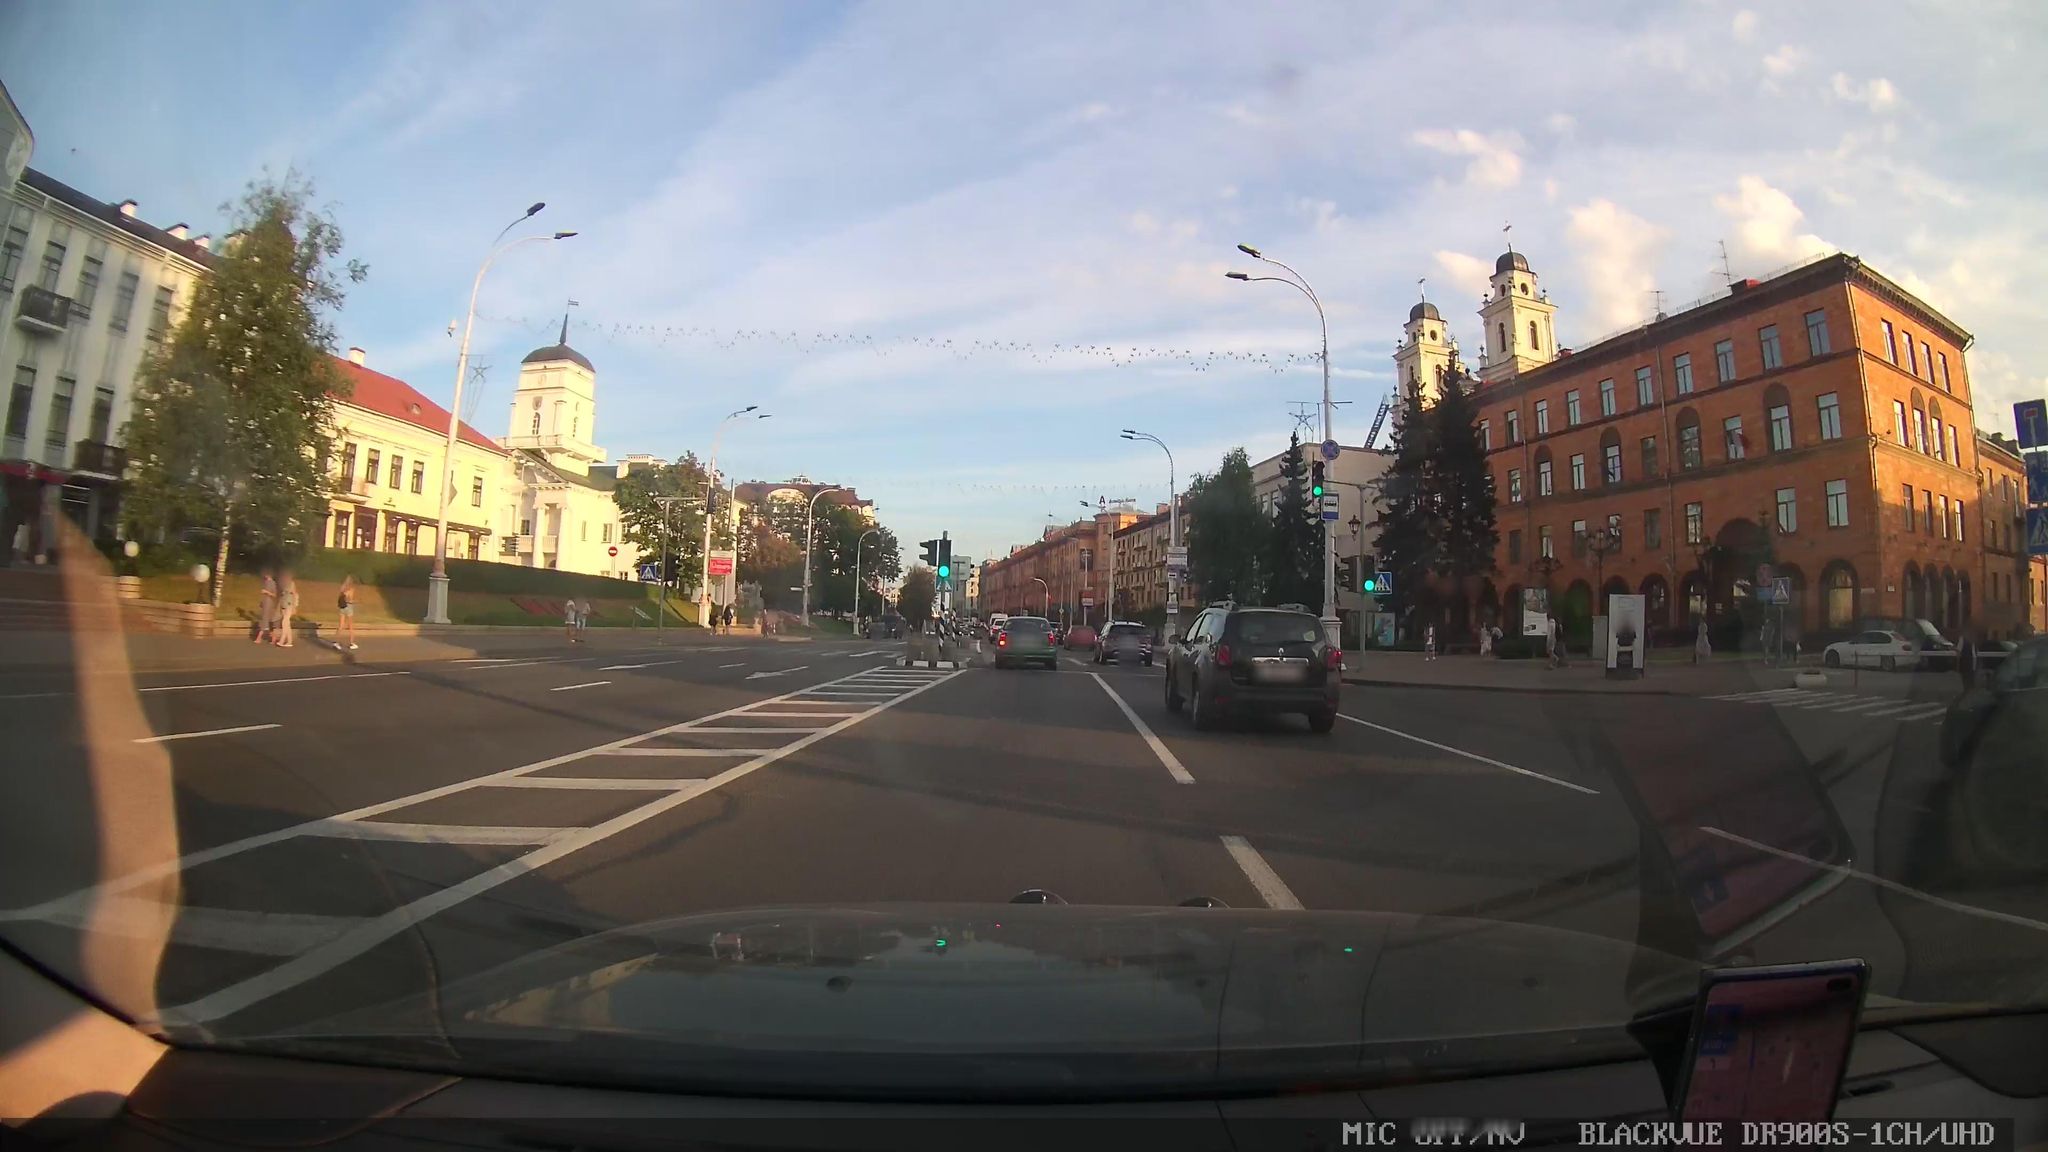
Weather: clear
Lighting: day
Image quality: good
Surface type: driving surface
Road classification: primary
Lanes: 2, 3
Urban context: urban centre
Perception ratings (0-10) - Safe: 2.33, Lively: 8.72, Beautiful: 5.03, Boring: 2.88, Depressing: 1.15, Wealthy: 6.9